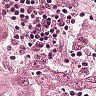
Metastatic tissue present: yes